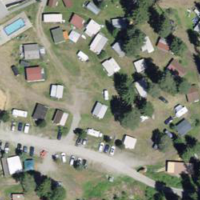
EUNIS habitat code: 53
Species observed at this site:
Chamaenerion angustifolium
Troglodytes troglodytes
Vaccinium vitis-idaea
Euphorbia cyparissias
Aegopodium podagraria
Vanessa atalanta